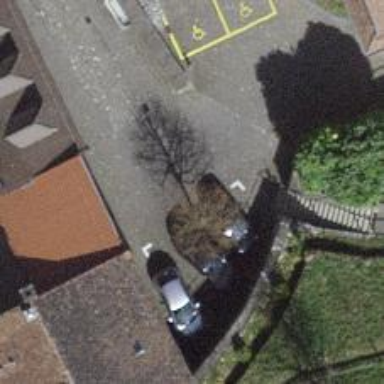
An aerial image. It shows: Set of steps on the road.